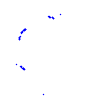
Particle: kaon